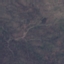
Land use / land cover: HerbaceousVegetation